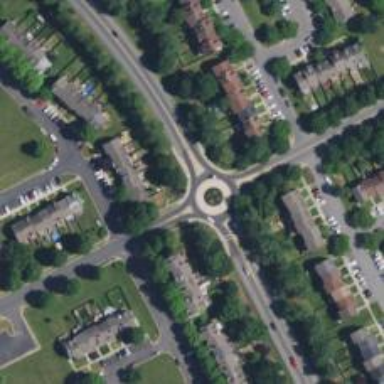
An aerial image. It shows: Tertiary road leading to roundabout.